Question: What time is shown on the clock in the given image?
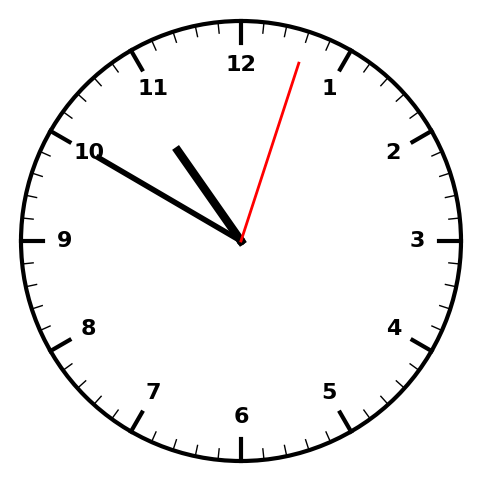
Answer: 10:50:03